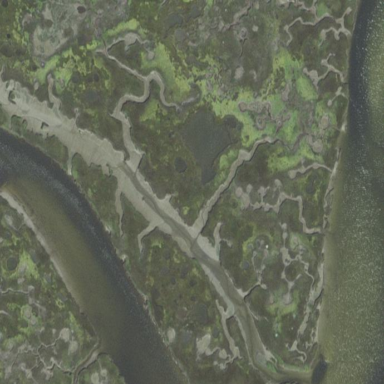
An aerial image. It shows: Saltmarsh wetland area.